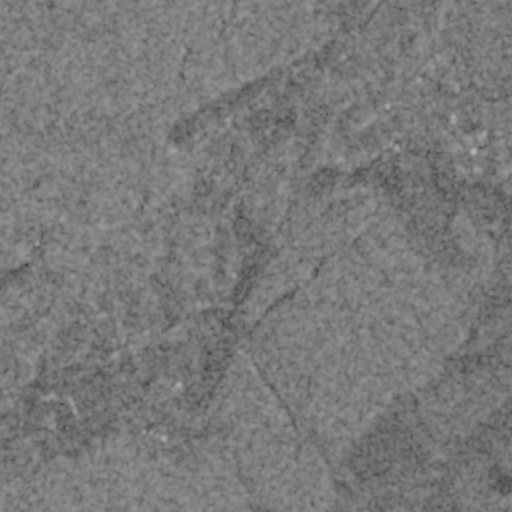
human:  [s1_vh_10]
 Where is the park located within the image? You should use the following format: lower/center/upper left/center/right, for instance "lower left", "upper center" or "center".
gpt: The park is located in the lower center of the image.
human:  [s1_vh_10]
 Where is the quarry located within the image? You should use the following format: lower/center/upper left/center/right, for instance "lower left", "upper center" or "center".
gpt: There is no quarry in the image.

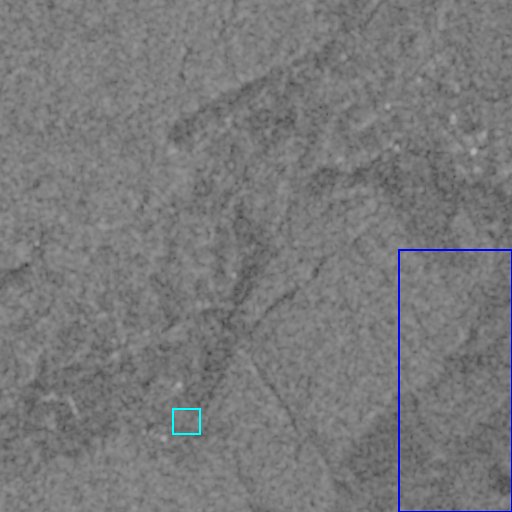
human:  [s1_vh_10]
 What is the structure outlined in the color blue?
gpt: The structure outlined in blue is a crop field.
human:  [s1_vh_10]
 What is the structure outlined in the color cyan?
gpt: The structure outlined in cyan is a park.
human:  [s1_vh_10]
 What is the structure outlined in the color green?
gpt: There is no green outline.